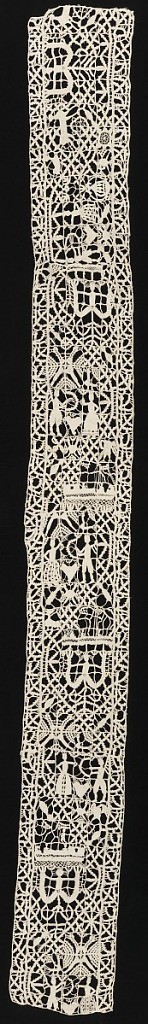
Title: Band
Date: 17th century
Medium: linen Technique: grid of withdrawn element work with neddle lace, reticella style
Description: Band worked in a series of squares containing various motifs such as a mermaid with a stag, Cupid, crowned figures and a ship.